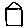
Label: house